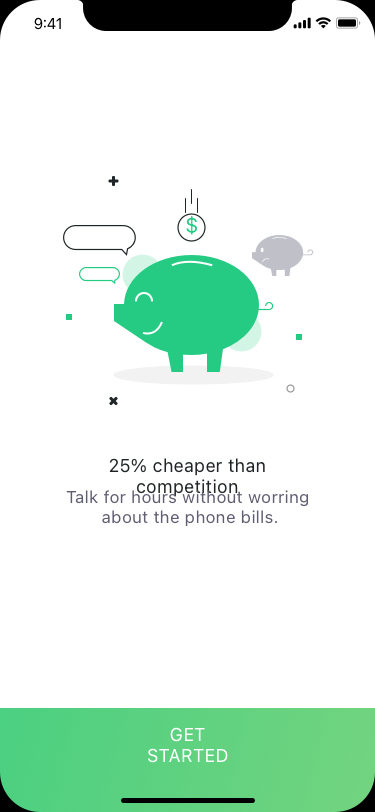
Text in this UI design:
$
25% cheaper than competition
Talk for hours without worring
 about the phone bills.
GET STARTED